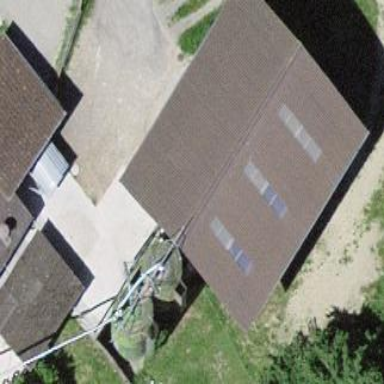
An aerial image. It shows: Shed.